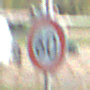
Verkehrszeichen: Geschwindigkeit60
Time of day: MorningAfternoon
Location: Outdoor (Special)
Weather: Clear
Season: NotSpecified
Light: Natural